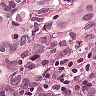
Metastatic tissue present: yes